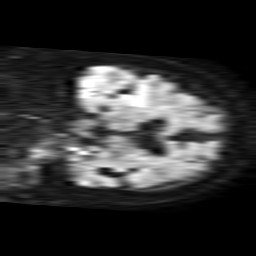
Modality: TRACE
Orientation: coronal
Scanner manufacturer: philips
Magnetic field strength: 1.5 T
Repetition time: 3.635 s
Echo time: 0.07155 s